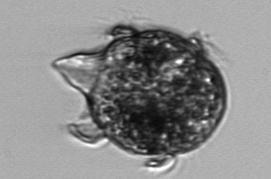
Label: Didinium